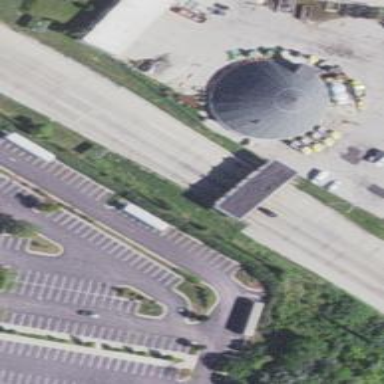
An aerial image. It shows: Toll gantry on the road.